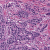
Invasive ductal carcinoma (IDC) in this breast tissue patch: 1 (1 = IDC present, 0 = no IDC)